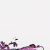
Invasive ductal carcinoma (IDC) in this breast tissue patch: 0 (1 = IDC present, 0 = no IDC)